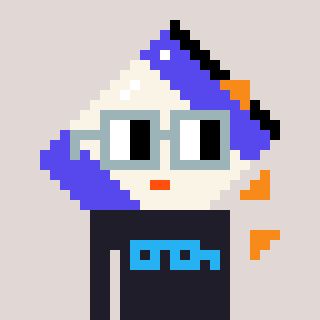
a pixel art character with square dark gray glasses, a chips-shaped head and a grayscale-colored body on a warm background